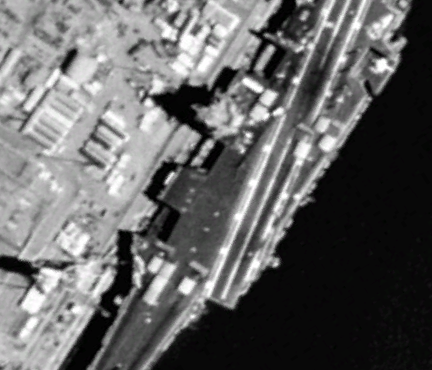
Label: aircraft_carrier